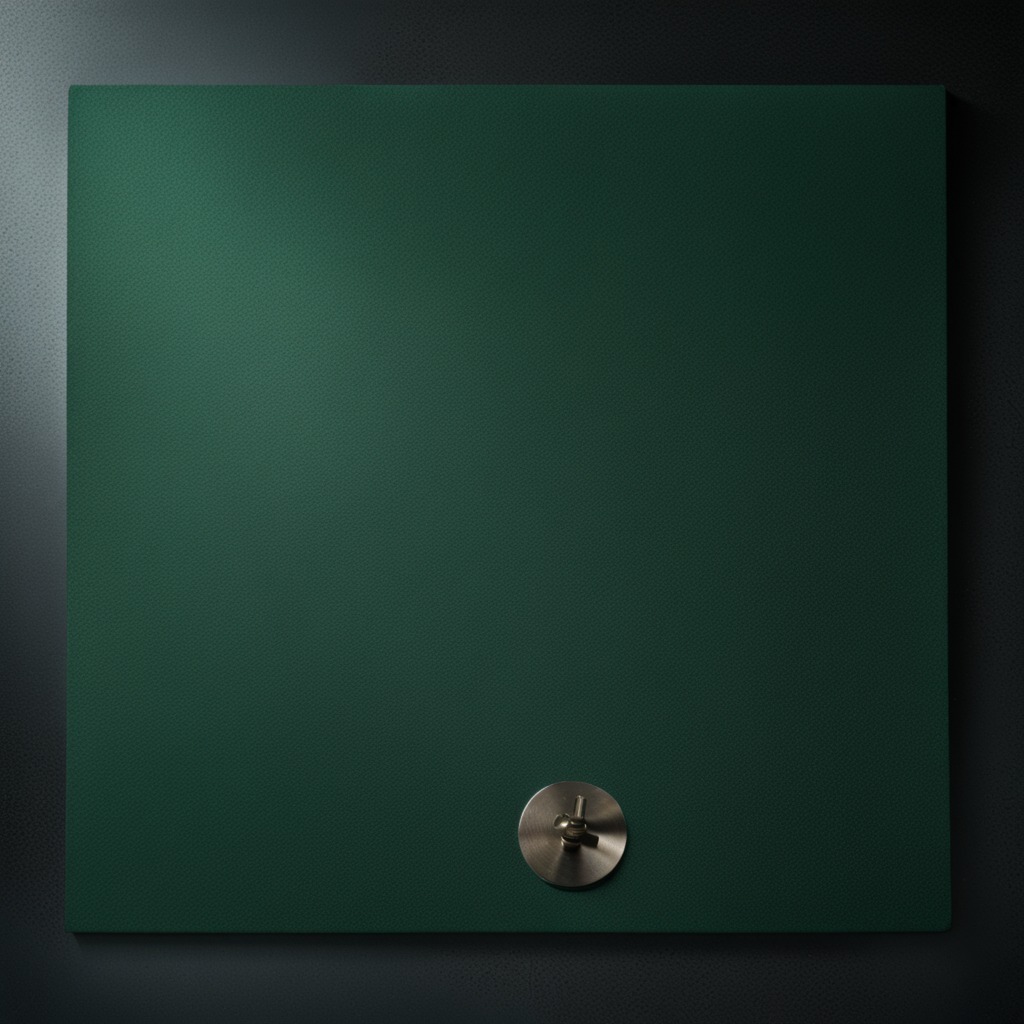
A metal screw lies on the clean granite tabletop covered with a green rubber mat inside a workshop at night.